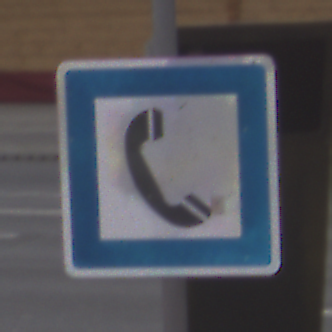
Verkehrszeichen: Fernsprecher
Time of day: MorningAfternoon
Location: Outdoor (Urban)
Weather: Overcast
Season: NotSpecified
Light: Natural